Field crop: maize
Growth stage: 2
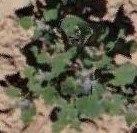
Species: chenopodium